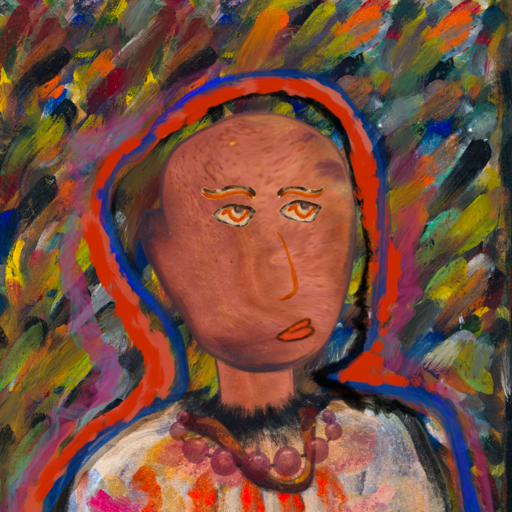
Background: An_Impression, Head And Neck Side: Mother_And_Son_Mother, Face Side: Experience, Bust: Childish, Hair Side: Experience, Head Accessory: Blank, Second Necklace: Comrade, Necklace: Irani_2, Baby: Blank